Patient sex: M
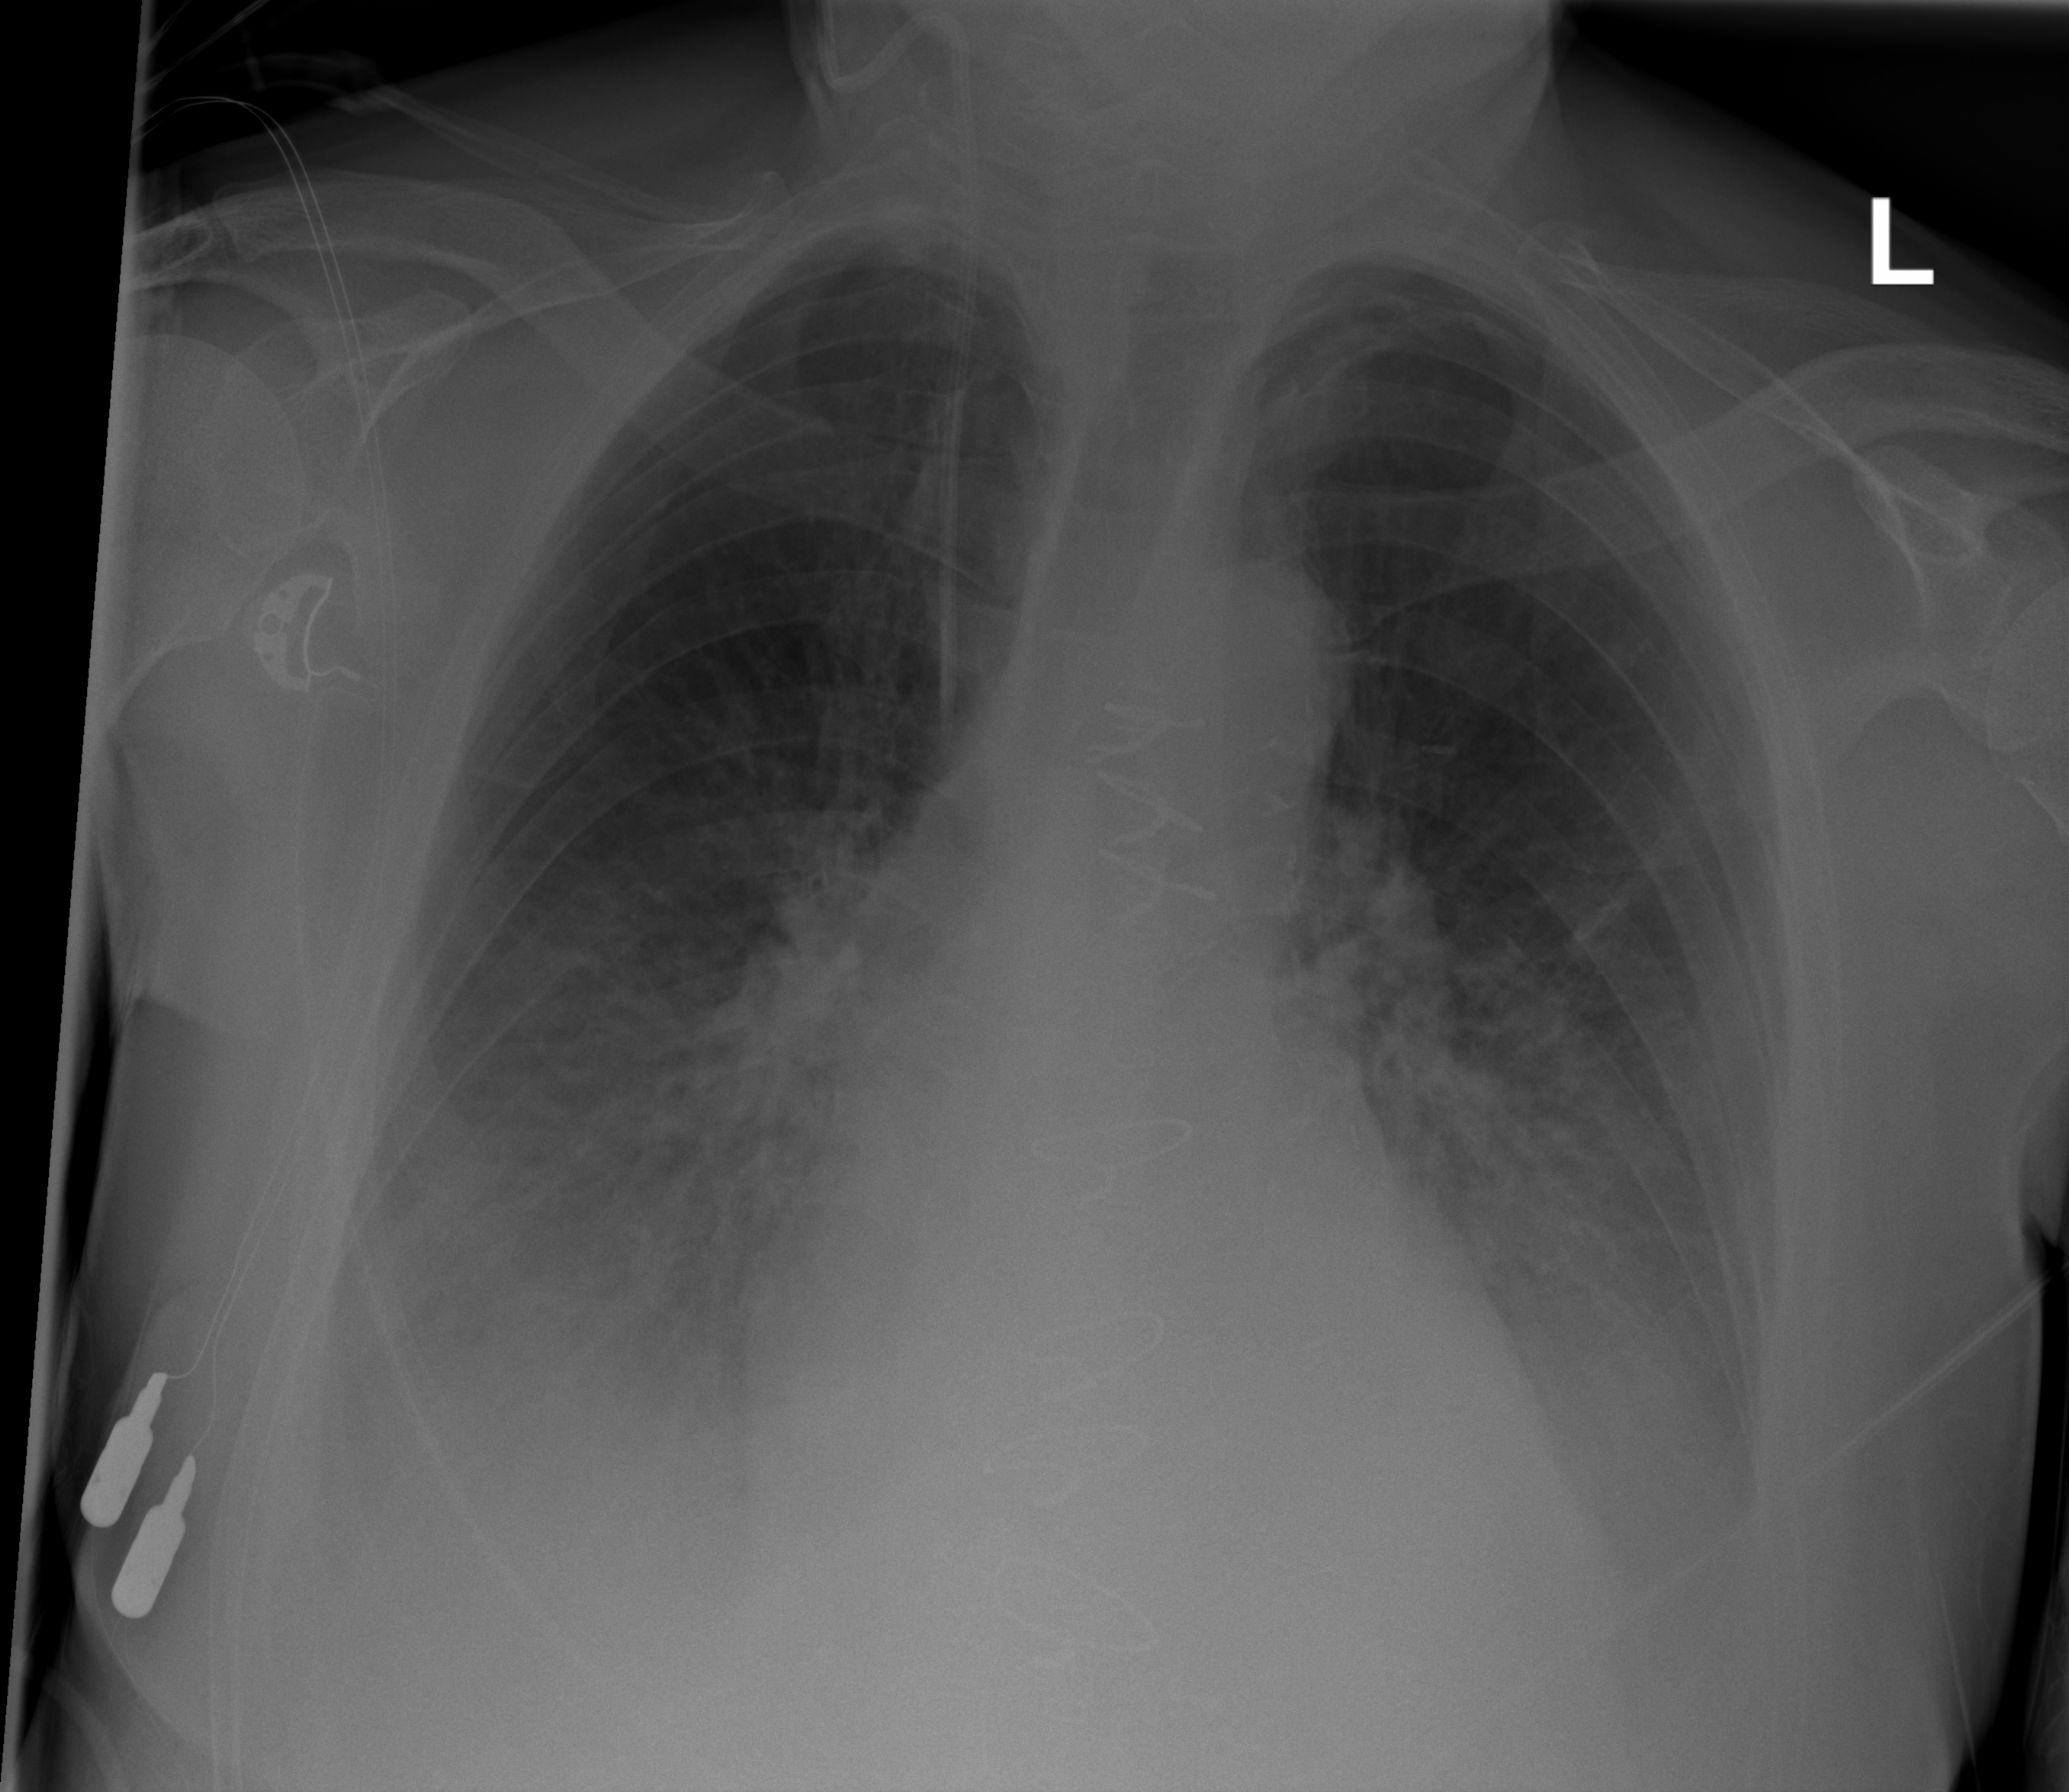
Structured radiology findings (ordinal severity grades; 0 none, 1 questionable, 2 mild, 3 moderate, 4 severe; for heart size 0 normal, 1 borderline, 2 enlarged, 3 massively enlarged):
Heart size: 1
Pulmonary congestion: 3
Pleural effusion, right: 2
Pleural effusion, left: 2
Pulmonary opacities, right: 2
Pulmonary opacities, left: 2
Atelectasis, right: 2
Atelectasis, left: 2